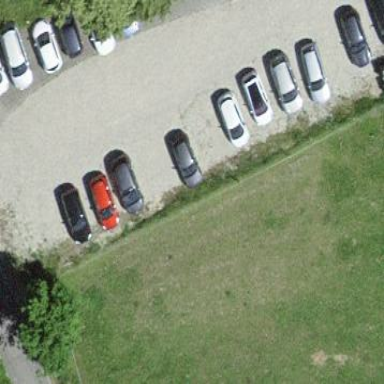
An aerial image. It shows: Parking available on the street side.